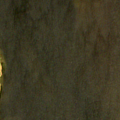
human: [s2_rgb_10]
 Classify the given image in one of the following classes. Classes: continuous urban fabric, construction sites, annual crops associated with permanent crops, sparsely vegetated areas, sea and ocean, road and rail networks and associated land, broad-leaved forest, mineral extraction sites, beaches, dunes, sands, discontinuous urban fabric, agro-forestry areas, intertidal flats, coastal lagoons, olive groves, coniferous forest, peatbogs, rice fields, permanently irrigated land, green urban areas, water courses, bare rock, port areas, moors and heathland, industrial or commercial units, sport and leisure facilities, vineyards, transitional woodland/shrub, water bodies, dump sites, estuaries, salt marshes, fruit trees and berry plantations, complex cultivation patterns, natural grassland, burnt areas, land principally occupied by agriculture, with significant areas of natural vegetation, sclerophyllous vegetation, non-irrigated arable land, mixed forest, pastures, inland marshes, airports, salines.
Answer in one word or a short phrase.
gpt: coniferous forest, sea and ocean